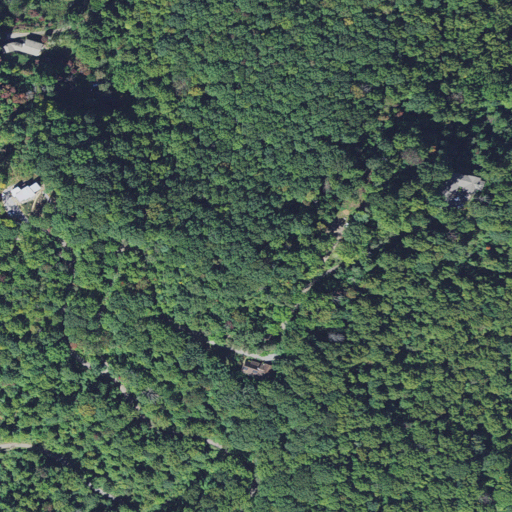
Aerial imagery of mountain in North Carolina named Wallace Mountain containing deciduous forest, mixed forest, low intensity development, and open development